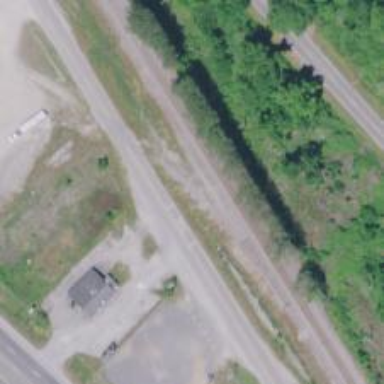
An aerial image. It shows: Rail spur service.